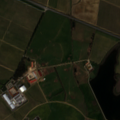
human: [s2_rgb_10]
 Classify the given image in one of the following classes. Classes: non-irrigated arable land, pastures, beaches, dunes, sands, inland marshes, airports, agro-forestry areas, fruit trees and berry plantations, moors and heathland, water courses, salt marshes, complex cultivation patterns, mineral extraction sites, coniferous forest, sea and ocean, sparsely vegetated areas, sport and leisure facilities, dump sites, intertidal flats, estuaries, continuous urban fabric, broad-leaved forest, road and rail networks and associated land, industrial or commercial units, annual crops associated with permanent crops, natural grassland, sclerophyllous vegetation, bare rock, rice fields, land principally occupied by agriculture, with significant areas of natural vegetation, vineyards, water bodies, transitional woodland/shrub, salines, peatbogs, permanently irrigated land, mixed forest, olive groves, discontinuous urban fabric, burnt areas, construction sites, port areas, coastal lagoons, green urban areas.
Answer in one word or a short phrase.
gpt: non-irrigated arable land, permanently irrigated land, vineyards